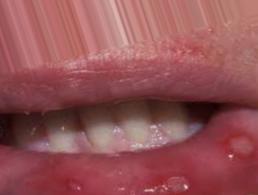
Condition: Mouth Ulcer